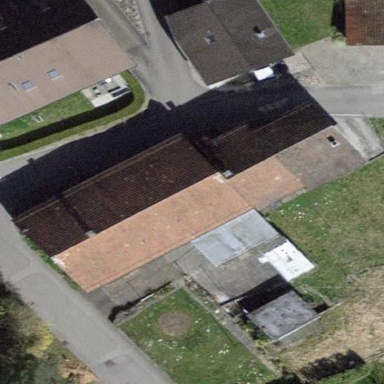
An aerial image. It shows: Building with tile roof.